Question:
In my custom cell I have written '[self setClipsToBound : YES]' and then adding these red imageViews as its subviews as '[self addSubview:imageView]'
But as you can see the imageView is not getting clipped.
I searched, but din't find any success!
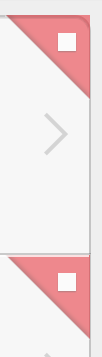
Answer: Yes, the problem is your grouped tableView, is very unintuitive the fact that a grouped table view cell has the same width as a normal table view, the only difference is that a grouped table view has a different cell background (also for selected state) and margins for the content of the cell which are created by a different position of the cells labels.
You should create assets with top right and bottom right corners rounded (for first cell and last cell from a section). The clipSubview won't work for your case because the imageView dosen't rich out of the cells content.